Question: I have the following code :
'''
from Tkinter import *
def b1down(event):
print 'hello'
root = Tk()
drawing_area = Canvas(root)
drawing_area.pack()
drawing_area.bind("<ButtonPress-1>", b1down)
root.mainloop()
'''
I would like, that when I click somewhere, there is a new textbox that allows the user to enter some text like this (like in a Paint drawing software)

(I don't think a tkinter 'Entry' would be adapted here...)
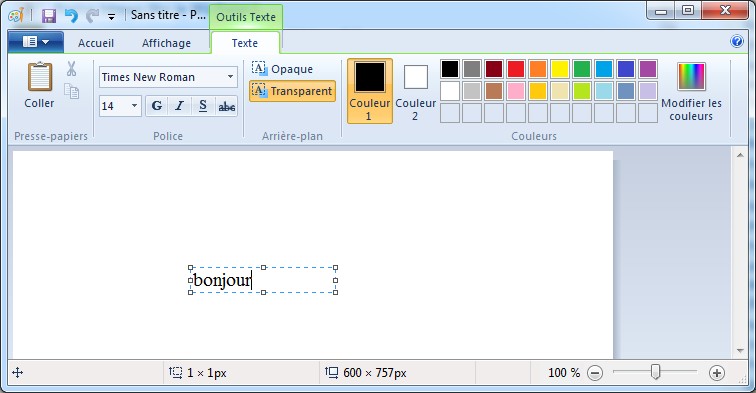
Answer: A 'Entry' widget is what you need .
Simply place a 'Entry' widget on the position of mouse click:
'''
def b1down(event):
entry = Entry(root,bd=0,font=("Purisa",15)) #No Border and added font:)
entry.place(x= event.x, y= event.y)
entry.focus_force()
root = Tk()
root.columnconfigure(0, weight=1)
root.rowconfigure(0, weight=1)
drawing_area = Canvas(root)
drawing_area.grid(sticky=N+E+S+W)
drawing_area.bind("<ButtonPress-1>", b1down)
root.mainloop()
'''
To get the the position of mouse click use the 'event.x' and 'event.y' methods.
# EDIT:
-